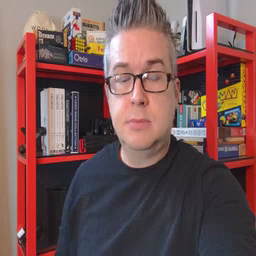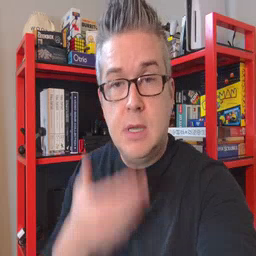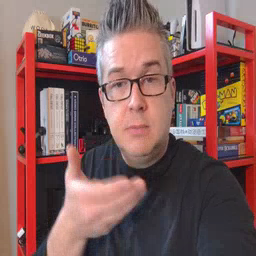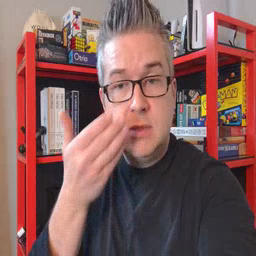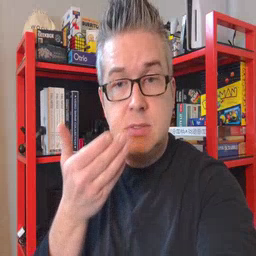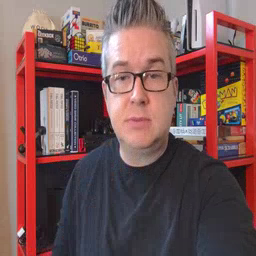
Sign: cereal